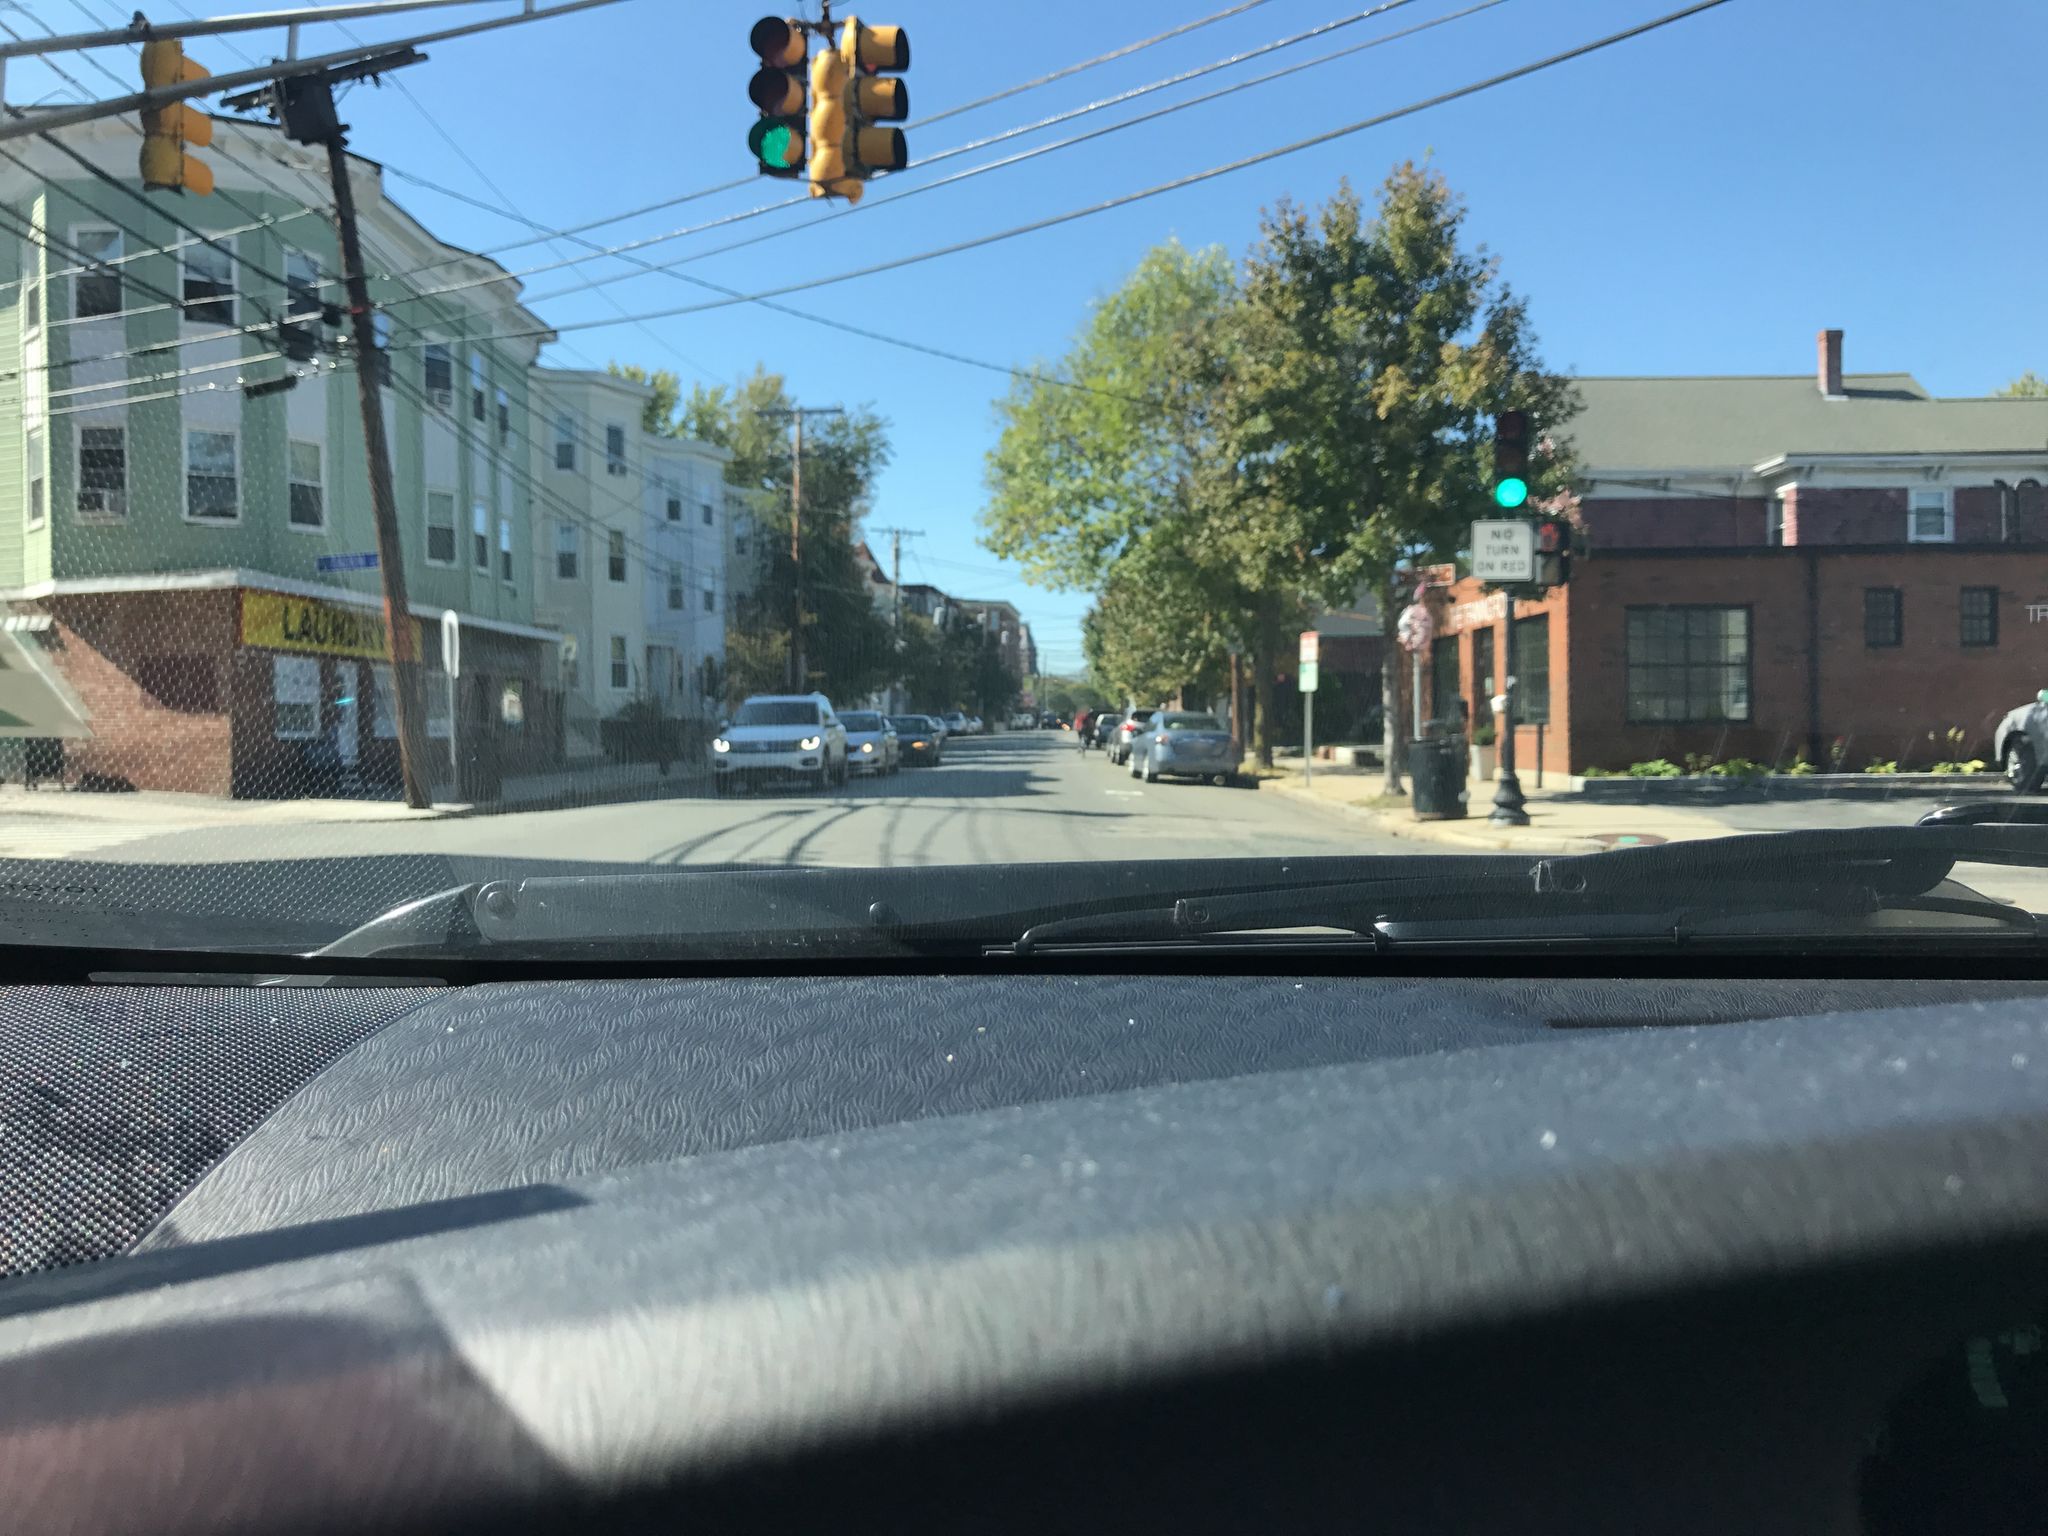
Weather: snowy
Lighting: day
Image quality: good
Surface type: driving surface
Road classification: footway
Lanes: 2
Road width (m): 18.3
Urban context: urban centre
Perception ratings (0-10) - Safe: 4.55, Lively: 5.94, Beautiful: 5.59, Boring: 4.87, Depressing: 5.81, Wealthy: 1.38